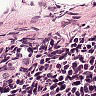
Metastatic tissue present: no